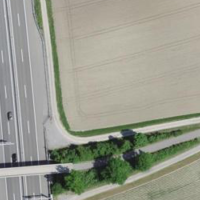
EUNIS habitat code: 57
Species observed at this site:
Chorthippus biguttulus
Prunus spinosa
Gryllus campestris